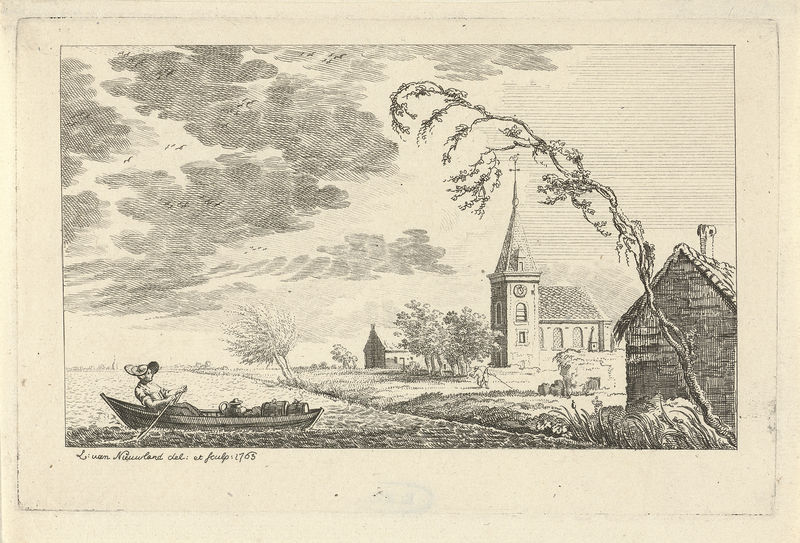
Titel: Roeiboot op een vaart
Künstler: Isaac Lodewijk la Fargue van Nieuwland
Standort: Amsterdam
Institution: Rijksmuseum
Schlagwörter: chapeau, maison, femme, gravure, arbre, nuages, eglise, rivière, barque, vent, rame, chpaeau